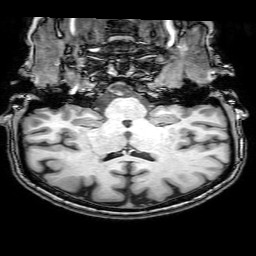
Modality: T1w
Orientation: sagittal
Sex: female
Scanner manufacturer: philips
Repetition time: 0.008084 s
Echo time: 0.0037 s